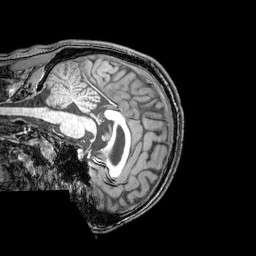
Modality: T1w
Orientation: sagittal
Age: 23
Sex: male
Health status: healthy
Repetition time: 0.081 s
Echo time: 0.037 s